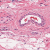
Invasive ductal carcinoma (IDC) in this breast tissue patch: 0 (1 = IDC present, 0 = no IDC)